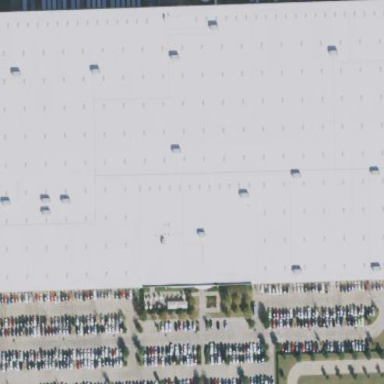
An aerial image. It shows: Warehouse building.